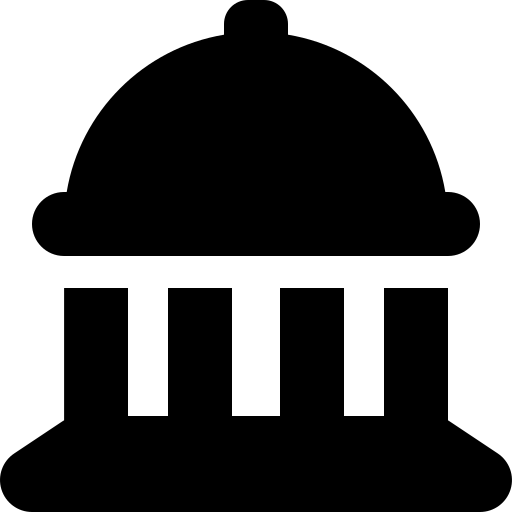
Tags: icon, FontAwesome, fa-icon, solid, landmark, dome